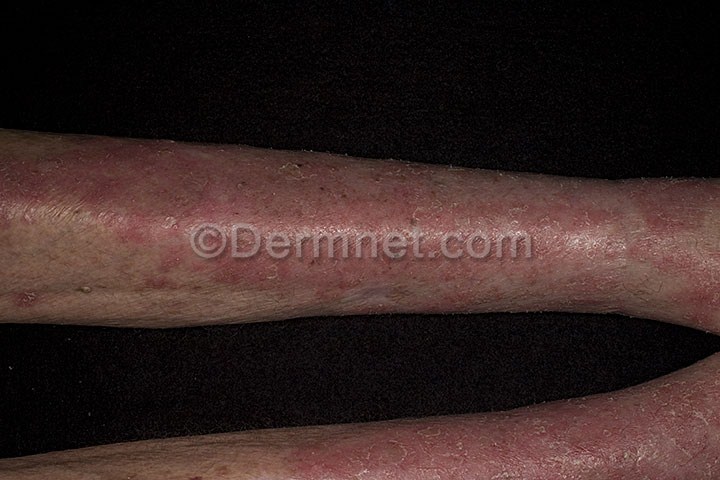
Disease: Eczema Photos